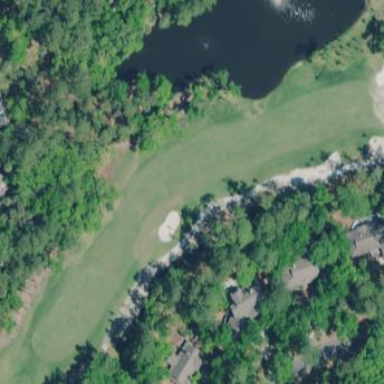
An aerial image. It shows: Sandy area is golf bunker.